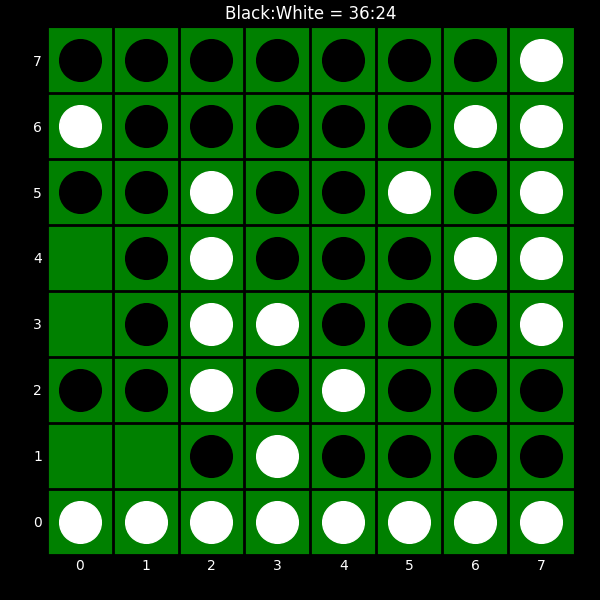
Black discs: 36
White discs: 24